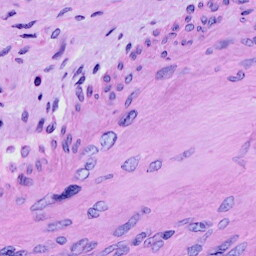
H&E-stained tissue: Cervix